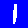
Digit: 1